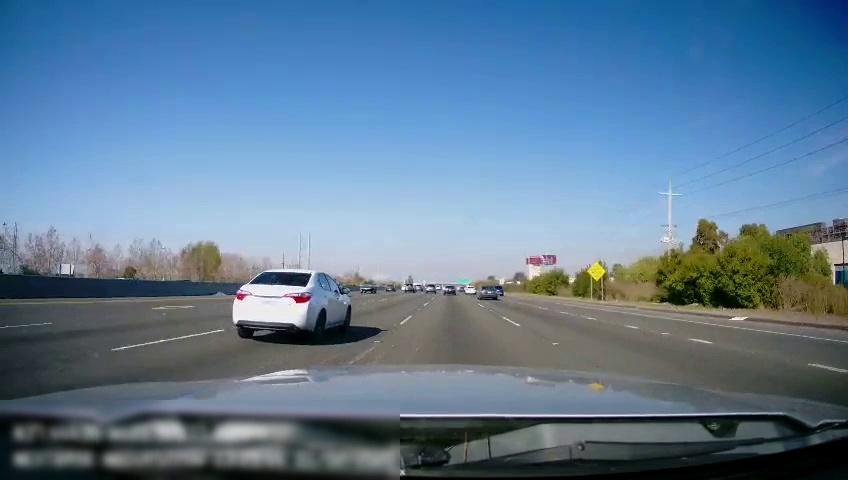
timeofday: Day
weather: Sunny
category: Drivable Space
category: Vehicles | Car
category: Vehicles | Car
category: Vehicles | Car
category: Vehicles | Car
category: Vehicles | Car
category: Vehicles | SUV
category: Vehicles | Car
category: Vehicles | SUV
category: Vehicles | Truck
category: Vehicles | Car
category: Lanes | Current Lane
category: Lanes | Current Lane
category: Lanes | Alternate Lane
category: Lanes | Alternate Lane
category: Lanes | Alternate Lane
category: Lanes | Alternate Lane
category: Lanes | Alternate Lane
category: Traffic | Signs
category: Traffic | Signs